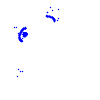
Particle: electron